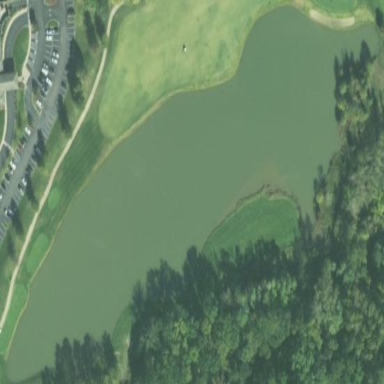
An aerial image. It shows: Water hazard on golf course. The hazard is natural water feature.